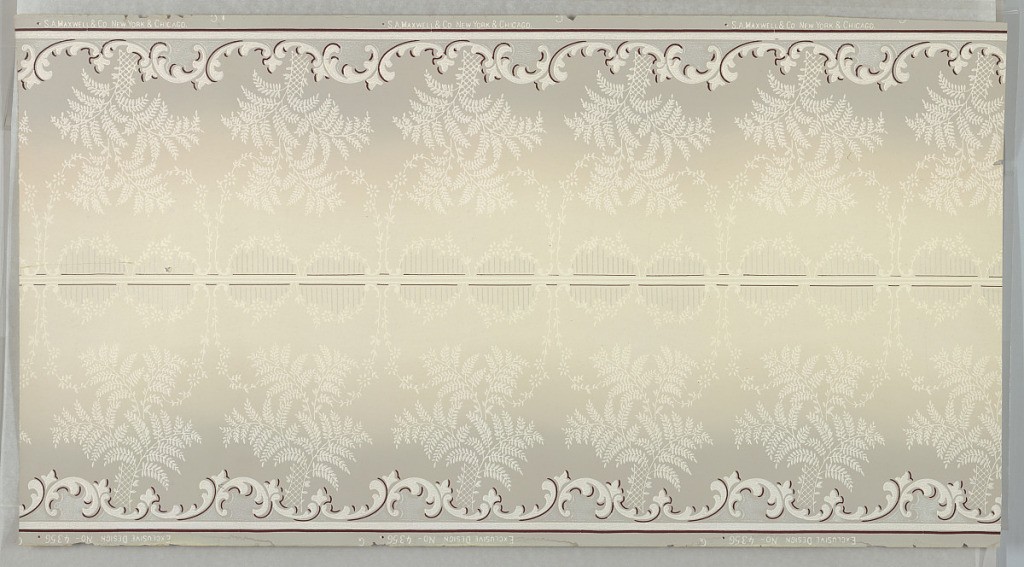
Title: Frieze
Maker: Maxwell & Co., S.A., Chicago, Illinois, USA
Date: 1905–1915
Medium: Machine-printed paper, liquid mica
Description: Allover foliage, possibly ferns, scrolling foliage border; printed in white on light gray-silver ground. Two borders printed across the width.